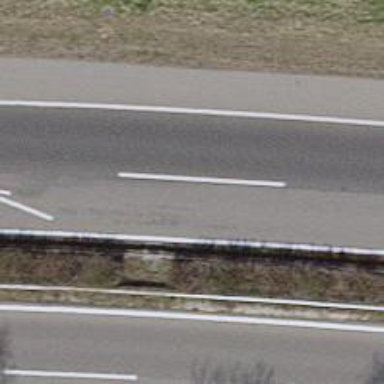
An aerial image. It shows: Asphalt motorway link.